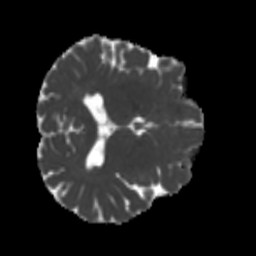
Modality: MD
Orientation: axial
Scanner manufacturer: siemens
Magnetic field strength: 3 T
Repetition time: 4 s
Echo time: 0.0594 s